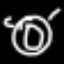
Label: donut